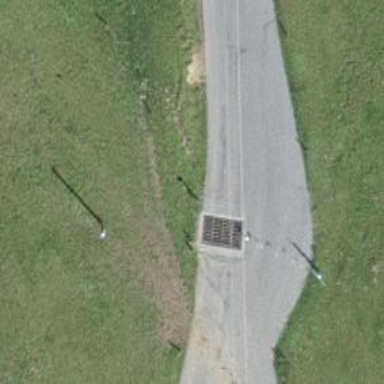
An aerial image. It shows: Cattle grid barrier.